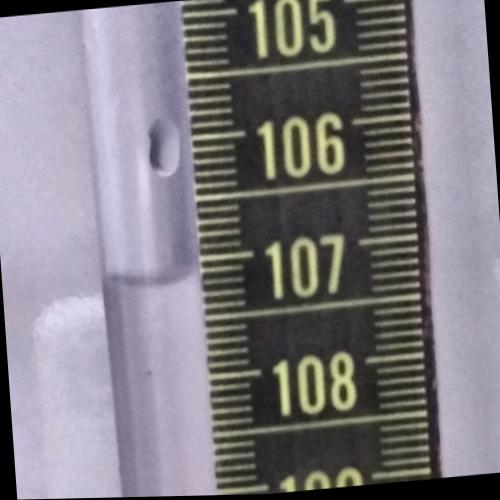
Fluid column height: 107.2 cm